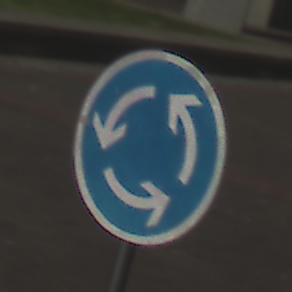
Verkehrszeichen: Kreisverkehr
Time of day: MorningAfternoon
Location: Outdoor (Urban)
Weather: PartlyCloudy
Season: NotSpecified
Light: Natural